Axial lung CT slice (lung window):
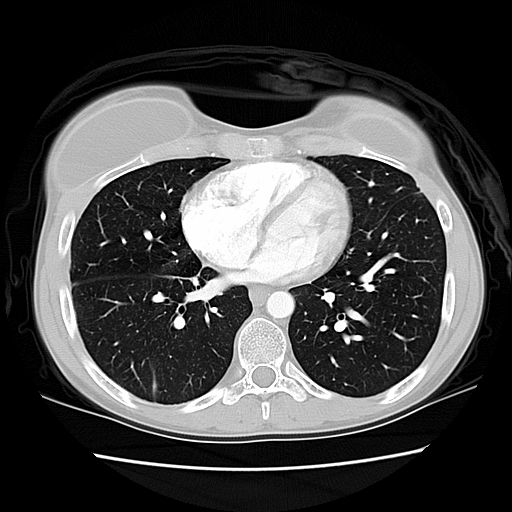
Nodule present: no